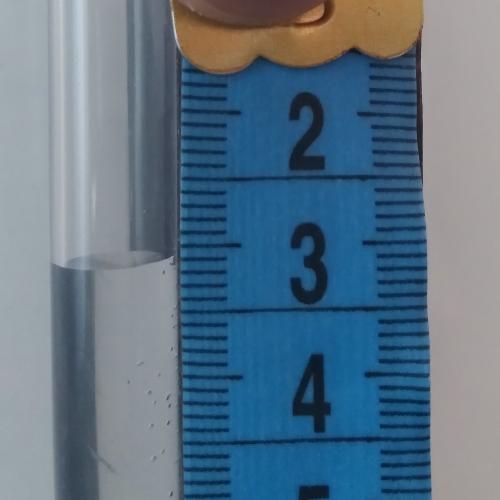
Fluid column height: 3.1 cm